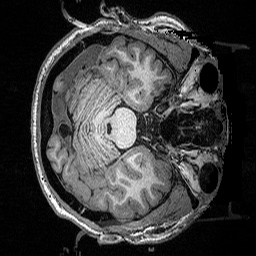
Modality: T1w
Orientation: axial
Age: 46
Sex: male
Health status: ill
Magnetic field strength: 3 T
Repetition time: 2.53 s
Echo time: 0.00331 s